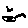
Label: bird